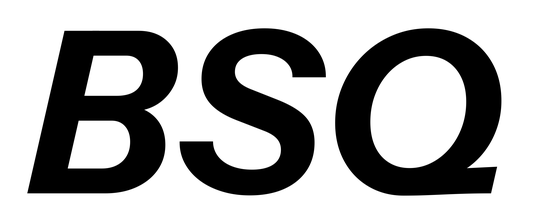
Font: InstrumentSans-Italic_Bold_Italic